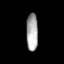
Tissue: lung
Cell type: Epithelial cells
Senescence score: 0.7048
Nuclear area (px): 424
Mean DAPI intensity: 170.863